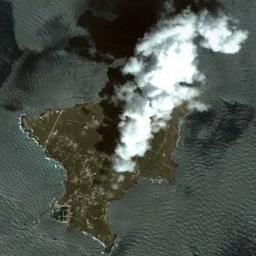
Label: island